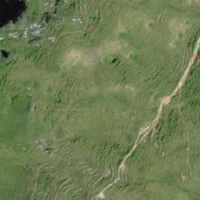
EUNIS habitat code: 23
Species observed at this site:
Plantago alpina